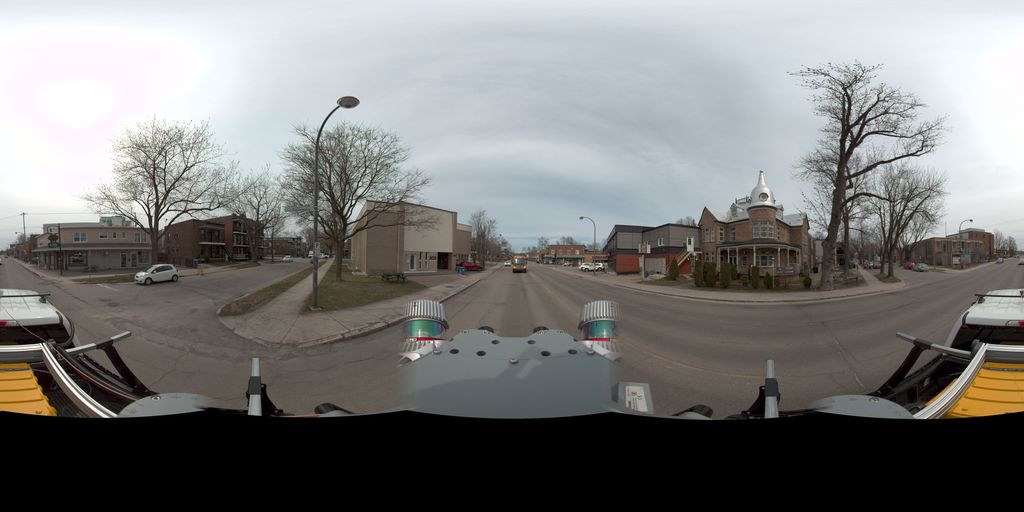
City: quebec_city